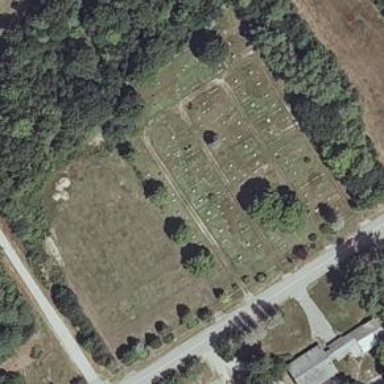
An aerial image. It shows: Cemetery.